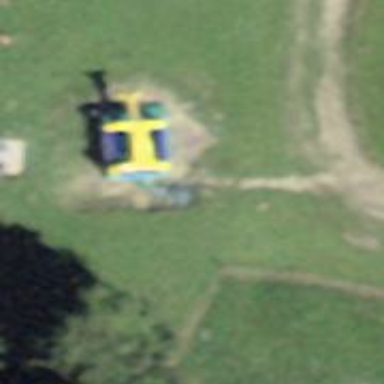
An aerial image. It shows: Playground with bounce house.